Field crop: maize
Growth stage: 1
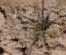
Species: salsola